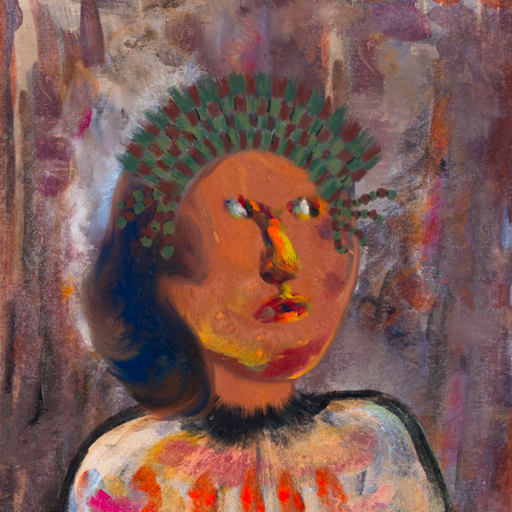
Background: Hypocrite, Head And Neck Side: Mother_And_Son_Son, Face Side: An_Impression, Bust: Childish, Hair Side: Mother_And_Son_Son, Head Accessory: After_Raid_Crown, Second Necklace: Blank, Necklace: Blank, Baby: Blank